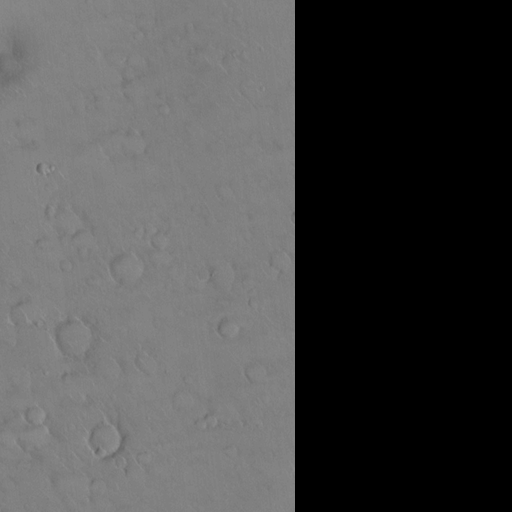
Objects detected: cone